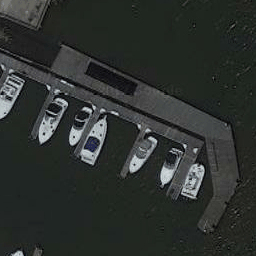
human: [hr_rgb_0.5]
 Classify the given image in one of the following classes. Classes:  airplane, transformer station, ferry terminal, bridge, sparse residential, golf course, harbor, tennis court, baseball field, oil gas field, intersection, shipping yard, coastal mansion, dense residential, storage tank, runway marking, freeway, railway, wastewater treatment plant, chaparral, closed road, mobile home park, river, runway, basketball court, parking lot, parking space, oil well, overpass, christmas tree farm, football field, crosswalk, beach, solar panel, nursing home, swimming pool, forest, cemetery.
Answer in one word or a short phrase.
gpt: harbor